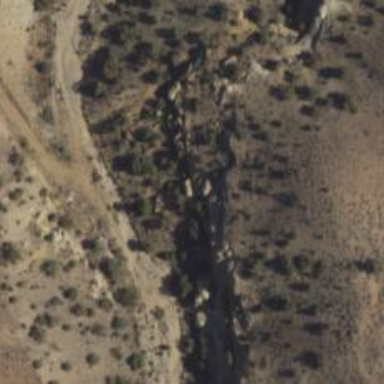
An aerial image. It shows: Natural cliff.